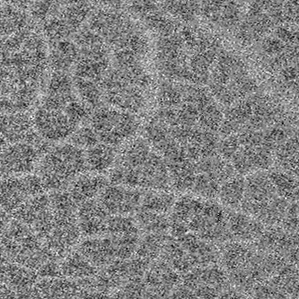
Label: frost